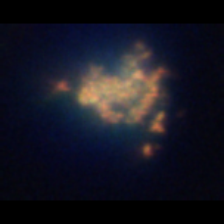
Taxon: Unknown_detritus
Group: Unknown